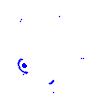
Particle: electron